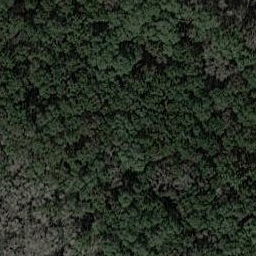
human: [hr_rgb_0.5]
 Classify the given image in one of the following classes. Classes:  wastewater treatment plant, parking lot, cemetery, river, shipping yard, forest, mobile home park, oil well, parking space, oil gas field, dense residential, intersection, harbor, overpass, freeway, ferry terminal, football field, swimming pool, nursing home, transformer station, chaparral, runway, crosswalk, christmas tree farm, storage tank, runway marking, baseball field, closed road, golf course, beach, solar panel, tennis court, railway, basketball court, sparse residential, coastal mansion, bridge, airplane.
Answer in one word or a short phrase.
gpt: forest